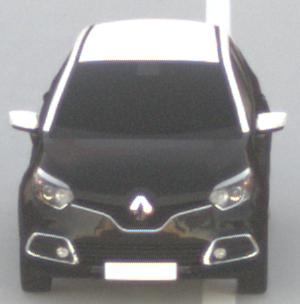
Make: Renault
Model: Captur ENERGY TCe 90
Detailed model: Captur (I)
Model produced from: 2013/06
Model produced until: 2015/05
Doors: 5
Color: black
Road condition: dry road
Daytime: sunrise or sunset
Contrast: low contrast